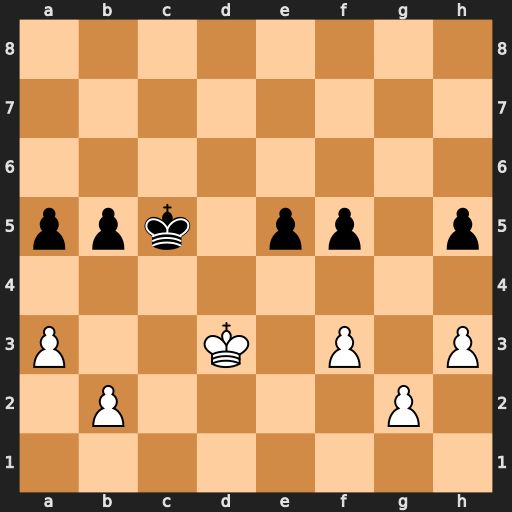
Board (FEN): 8/8/8/ppk1pp1p/8/P2K1P1P/1P4P1/8
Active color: w
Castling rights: -
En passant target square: -
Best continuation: g4 fxg4 fxg4 hxg4 hxg4